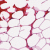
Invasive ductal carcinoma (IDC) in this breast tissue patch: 0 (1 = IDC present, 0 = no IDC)